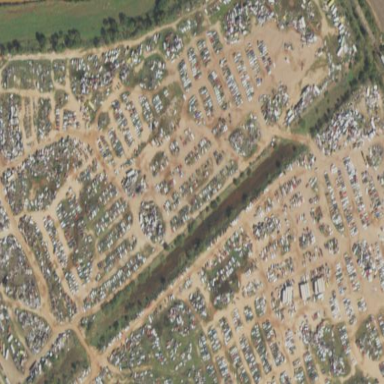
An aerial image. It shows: Scrap yard located in industrial area.